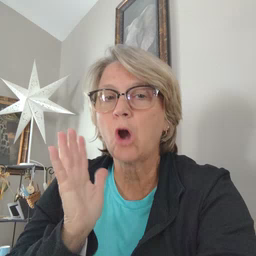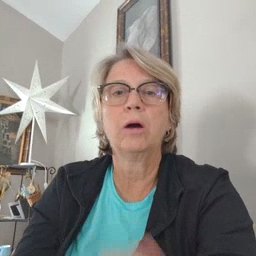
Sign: talk